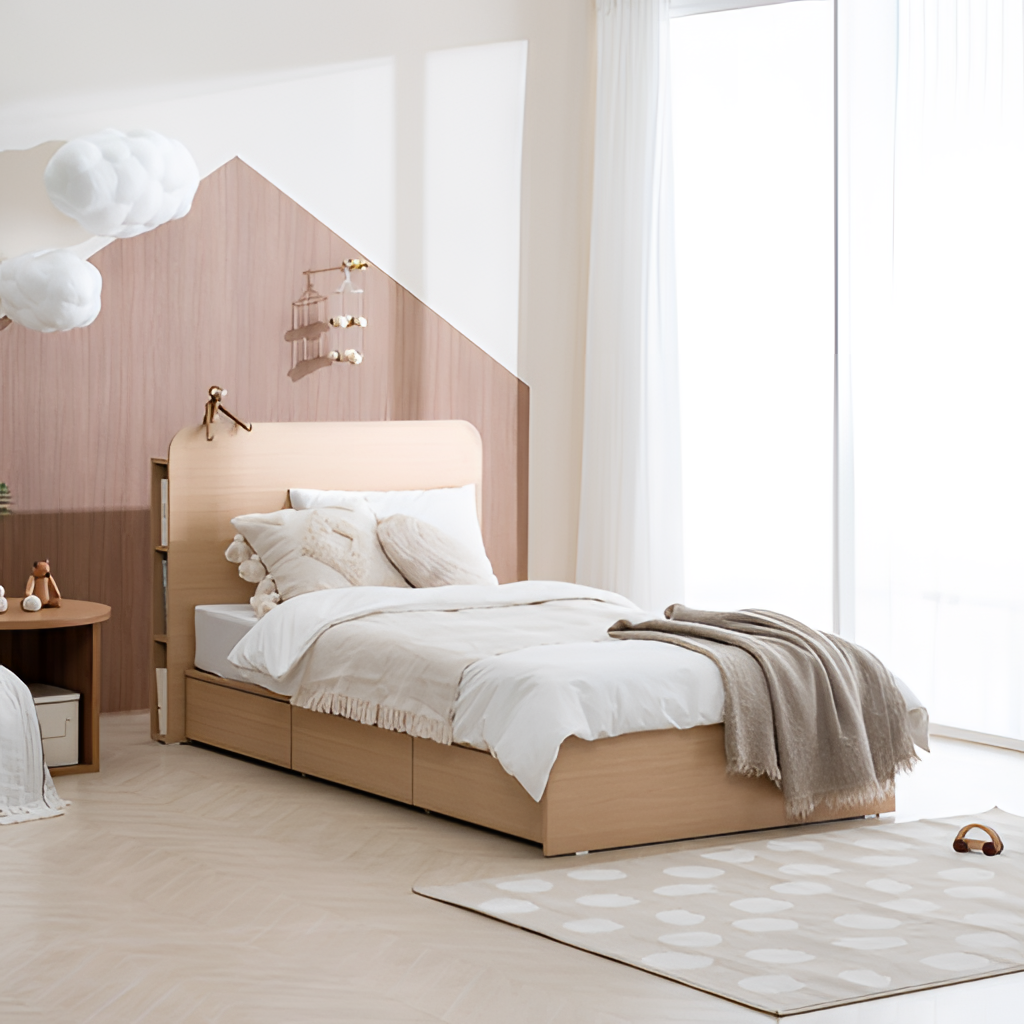
beige wood bed, bedroom, Scandinavian, wood wallpaper, with diagonal two tone pattern, beige wood flooring, with herringbone pattern